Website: bh-photo
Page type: address-validator
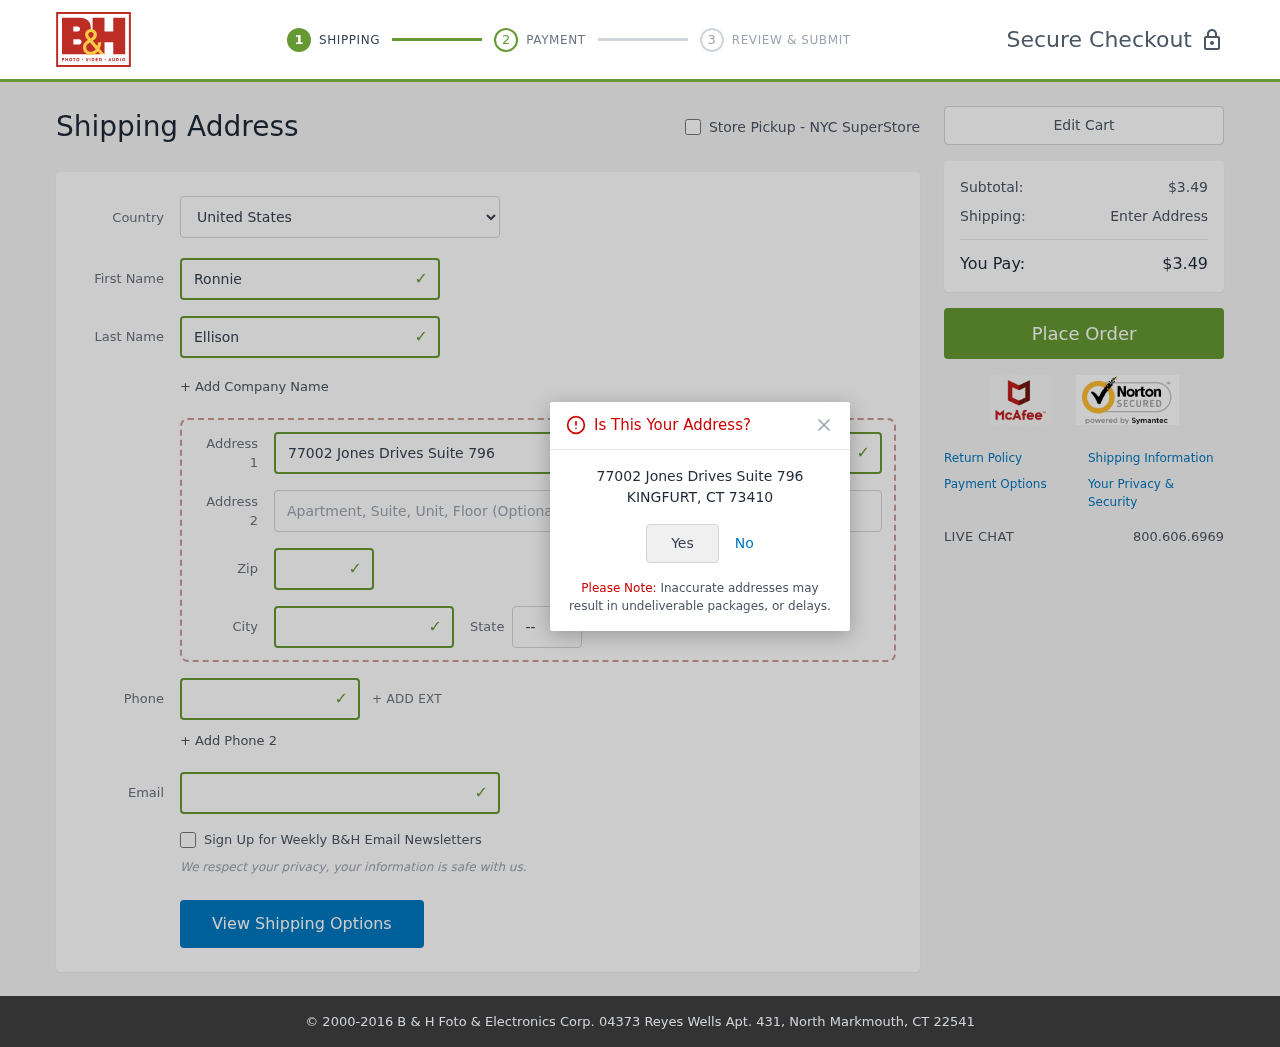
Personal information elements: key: PII_CITY
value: Kingfurt
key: PII_COUNTRY
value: United States
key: PII_EMAIL
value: ronnie_ellison@hotmail.com
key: PII_FIRSTNAME
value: Ronnie
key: PII_LASTNAME
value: Ellison
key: PII_PHONE
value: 7254362691
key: PII_POSTCODE
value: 73410
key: PII_STATE_ABBR
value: CT
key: PII_STREET
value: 77002 Jones Drives Suite 796
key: PII_CITY_CONFIRM
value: KINGFURT
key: PII_STATE_ABBR3
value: CT
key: PII_POSTCODE_FULL
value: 73410
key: PII_POSTCODE_NUMERIC
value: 73410
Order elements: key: ORDER_SUBTOTAL
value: $3.49
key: ORDER_TOTAL
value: $3.49